Chest X-ray:
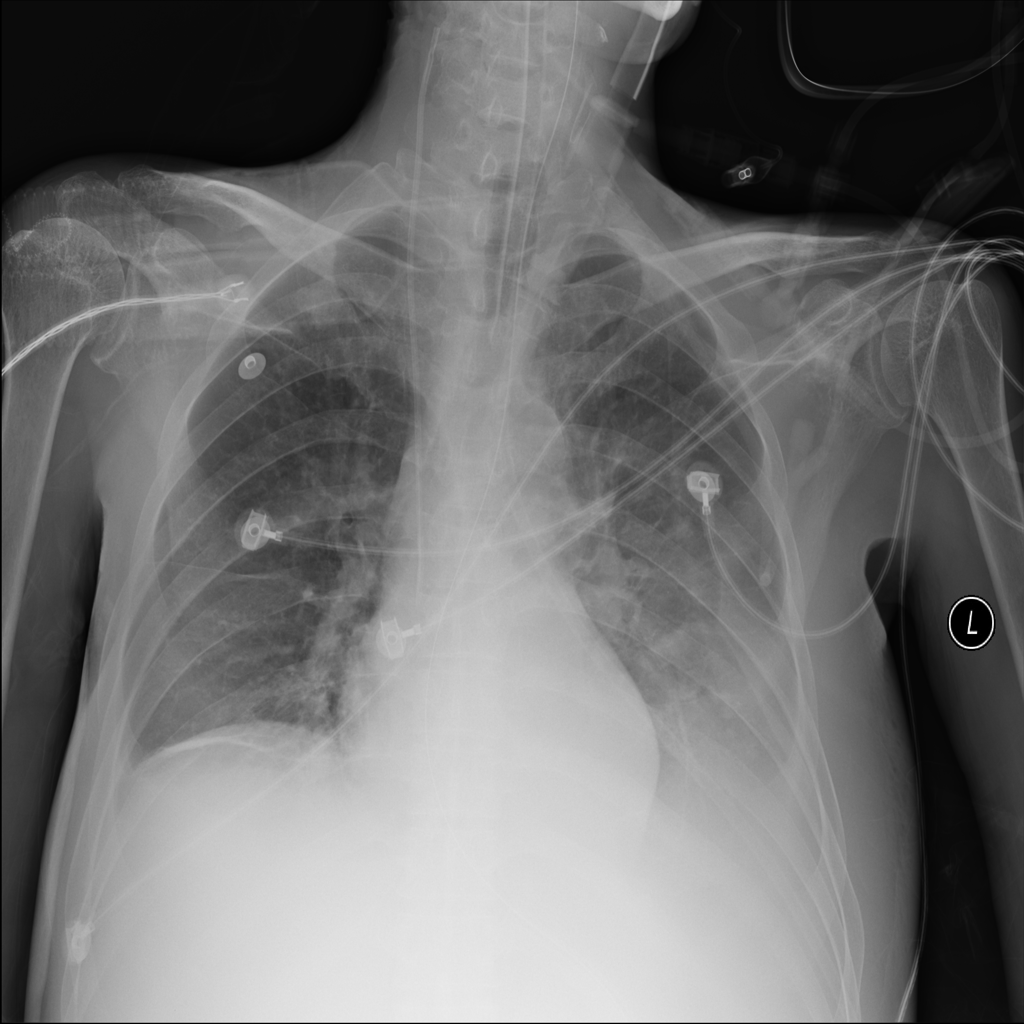
Findings: Consolidation, Effusion, Atelectasis
No abnormal finding: no